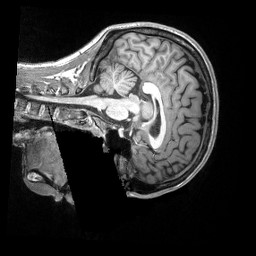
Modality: T1w
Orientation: sagittal
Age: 19
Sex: male
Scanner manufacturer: siemens
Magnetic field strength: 3 T
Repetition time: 2.3 s
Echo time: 0.00298 s